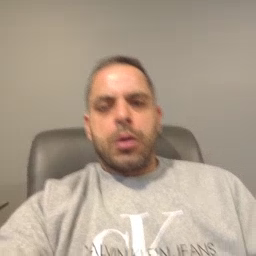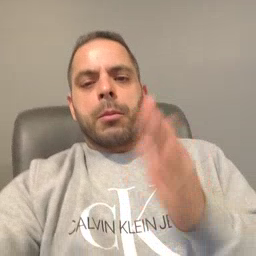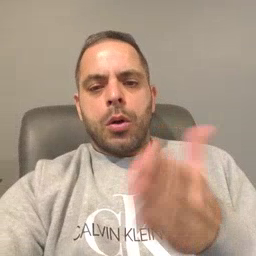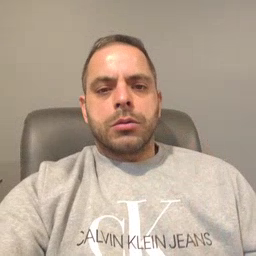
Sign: book